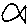
Label: fish